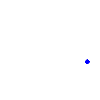
Particle: pion